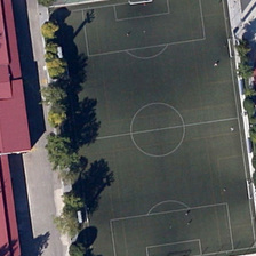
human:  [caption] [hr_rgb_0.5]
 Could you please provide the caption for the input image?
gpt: a playground with green lawn while with some trees besides .

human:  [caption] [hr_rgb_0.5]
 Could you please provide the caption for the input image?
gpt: is a rectangle football court with cyan lawn in it .

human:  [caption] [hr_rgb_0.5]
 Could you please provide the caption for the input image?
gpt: is a building with wine red roof besides the playground .

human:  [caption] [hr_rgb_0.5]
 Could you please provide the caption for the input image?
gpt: a playground with white line and six football in it .

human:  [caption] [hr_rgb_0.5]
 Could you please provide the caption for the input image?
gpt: several red buildings and some green trees are around a football field .